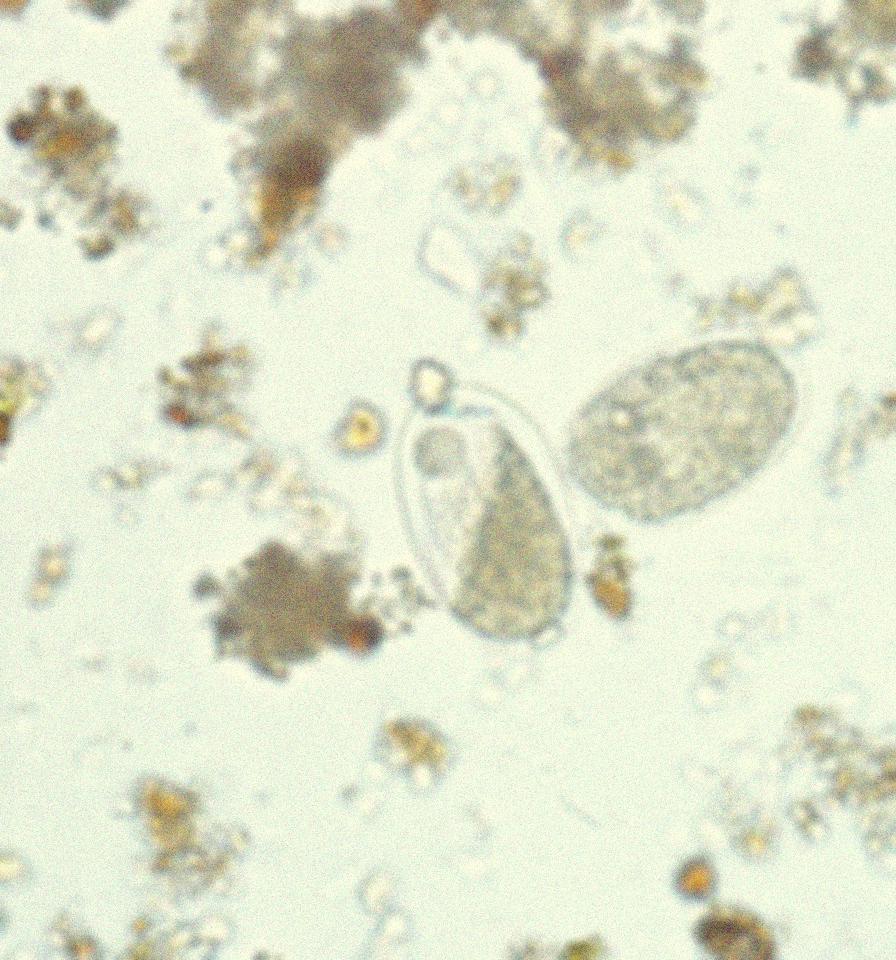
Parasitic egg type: Hookworm egg